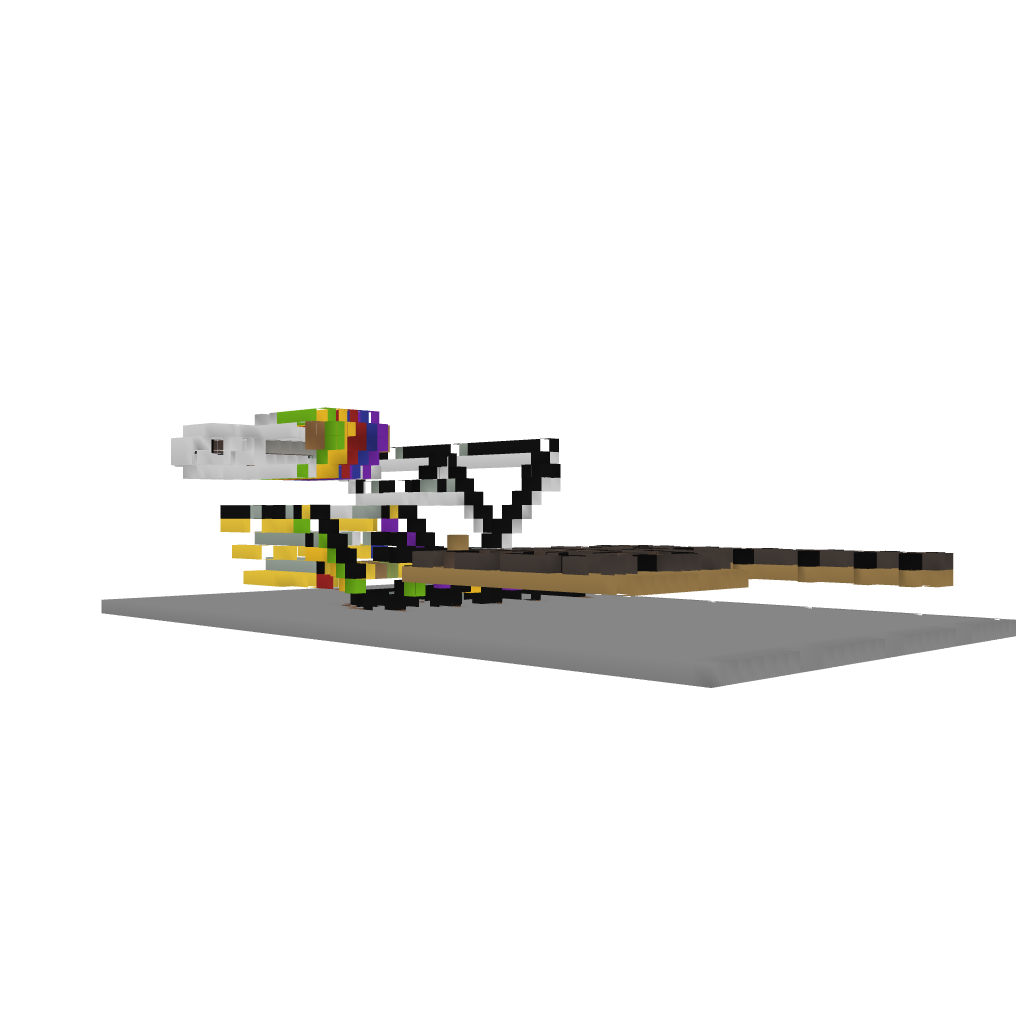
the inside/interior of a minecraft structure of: RainbowRun-Longjacob1